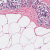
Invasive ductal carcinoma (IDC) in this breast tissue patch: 0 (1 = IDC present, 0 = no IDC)